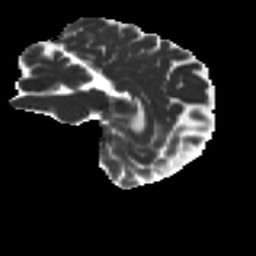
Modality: MD
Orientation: sagittal
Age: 49
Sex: female
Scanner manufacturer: ge
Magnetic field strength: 3 T
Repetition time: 7.8 s
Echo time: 0.0606 s